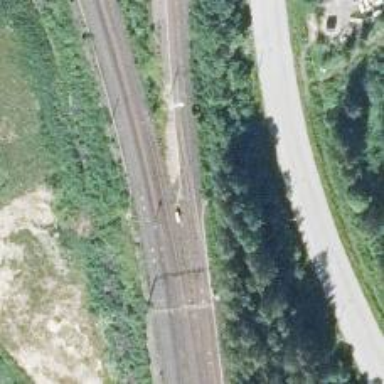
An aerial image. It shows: Railway track with contact lines for electrification.